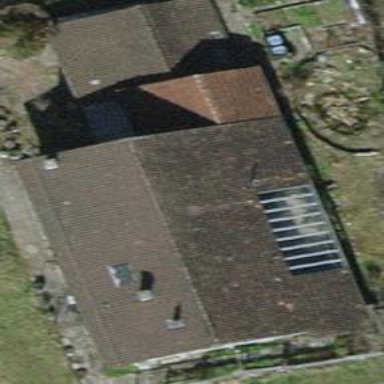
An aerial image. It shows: Detached building with gabled tile roof.